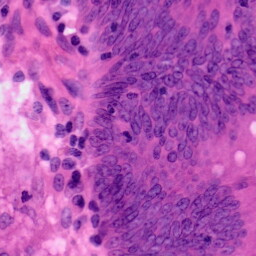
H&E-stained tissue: Colon